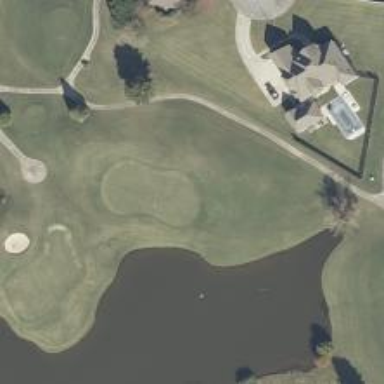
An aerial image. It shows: Golf hole.